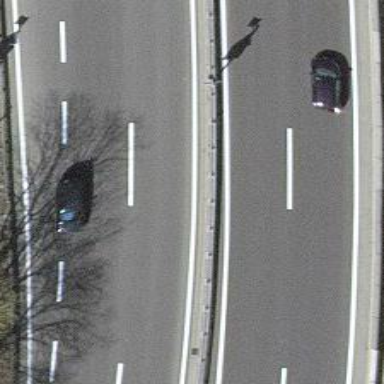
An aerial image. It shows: Motorway.